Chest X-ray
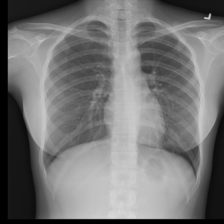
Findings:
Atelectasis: negative
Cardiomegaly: negative
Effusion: negative
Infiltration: negative
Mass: negative
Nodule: negative
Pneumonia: negative
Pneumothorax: negative
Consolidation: negative
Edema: negative
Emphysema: negative
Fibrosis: negative
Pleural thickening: negative
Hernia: negative